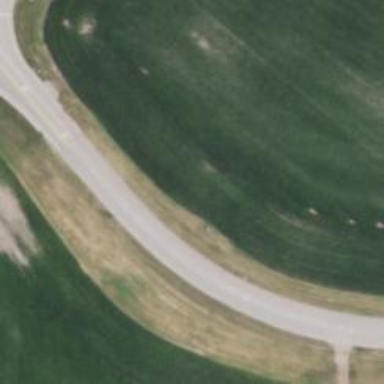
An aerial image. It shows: Road with left marking.